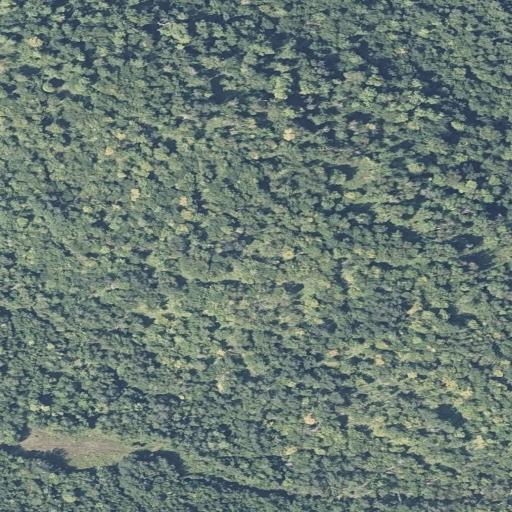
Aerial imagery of mountain in Maine named Citron Hill containing deciduous forest, mixed forest, pasture, and evergreen forest